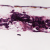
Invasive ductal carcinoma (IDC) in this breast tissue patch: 0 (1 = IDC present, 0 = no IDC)